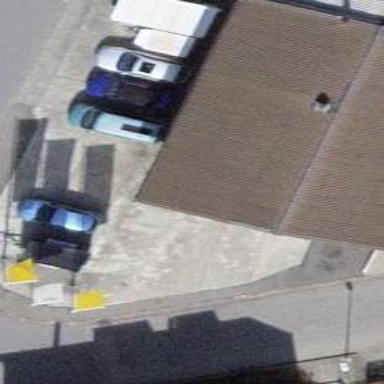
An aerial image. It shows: Car shop.